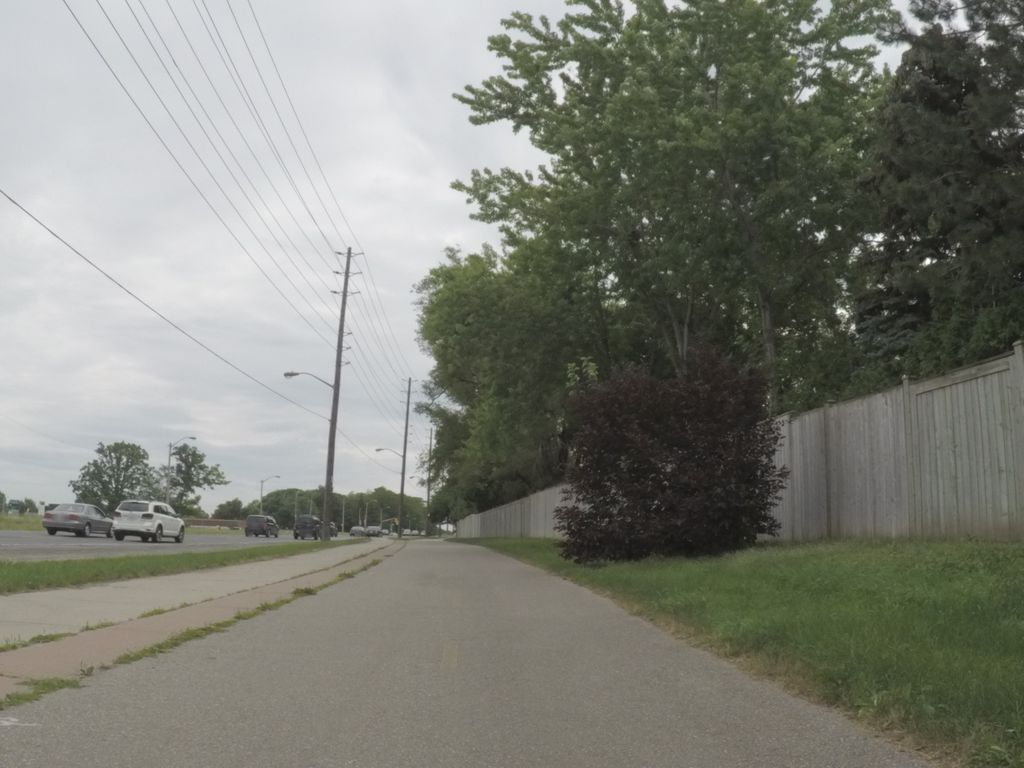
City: toronto